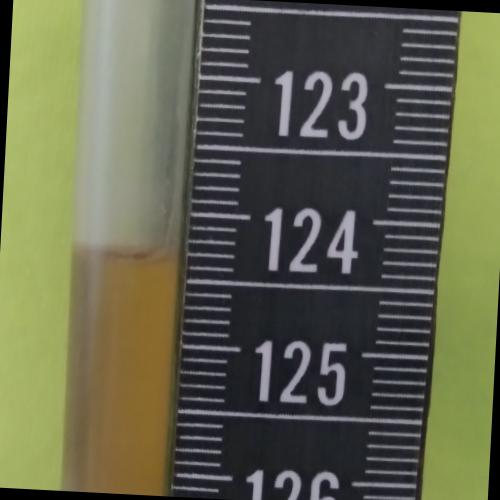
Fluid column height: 124.3 cm